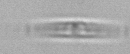
Label: pennate